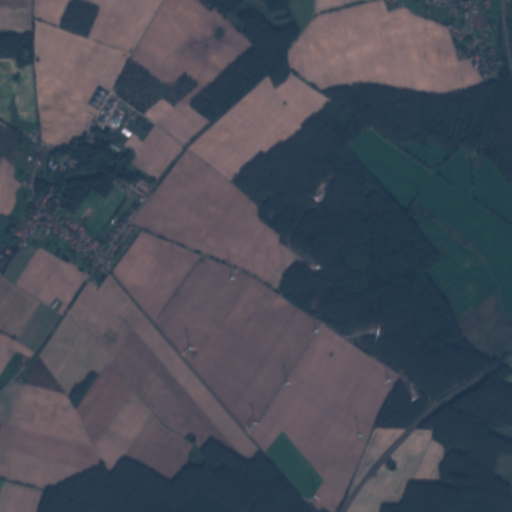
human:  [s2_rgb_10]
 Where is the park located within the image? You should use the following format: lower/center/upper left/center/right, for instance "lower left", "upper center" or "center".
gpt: The park is located in the center left of the image.
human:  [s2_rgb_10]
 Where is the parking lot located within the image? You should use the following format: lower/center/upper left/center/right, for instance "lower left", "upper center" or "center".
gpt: The parking lot is located in the center left of the image.
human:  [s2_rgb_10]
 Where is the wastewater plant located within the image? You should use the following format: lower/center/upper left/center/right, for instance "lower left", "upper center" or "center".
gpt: The wastewater plant is located in the upper left of the image.
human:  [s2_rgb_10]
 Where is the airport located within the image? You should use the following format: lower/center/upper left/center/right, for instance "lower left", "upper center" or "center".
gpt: There is no airport in the image.